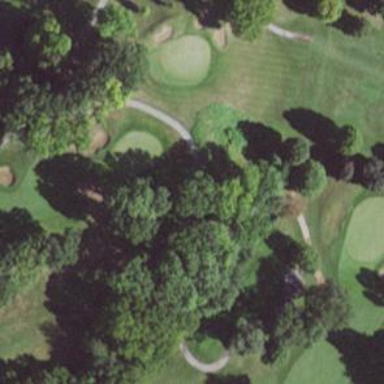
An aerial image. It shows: Pathway for golfing.